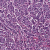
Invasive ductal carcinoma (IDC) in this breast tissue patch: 1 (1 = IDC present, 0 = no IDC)